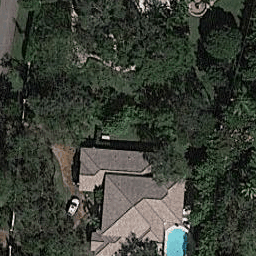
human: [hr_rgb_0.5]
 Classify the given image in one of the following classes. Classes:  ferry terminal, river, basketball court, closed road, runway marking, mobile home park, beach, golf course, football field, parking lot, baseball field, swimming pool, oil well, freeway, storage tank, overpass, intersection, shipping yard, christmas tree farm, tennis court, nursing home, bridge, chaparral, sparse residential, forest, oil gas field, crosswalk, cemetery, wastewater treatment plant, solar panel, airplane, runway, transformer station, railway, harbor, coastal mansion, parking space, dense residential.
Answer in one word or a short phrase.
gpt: sparse residential